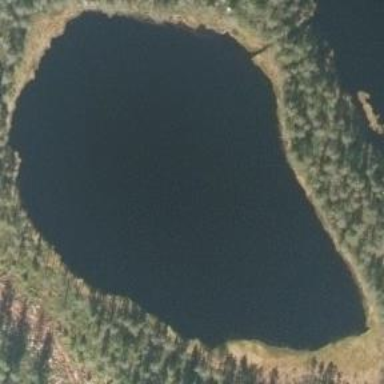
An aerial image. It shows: Serene lake surrounded by nature.